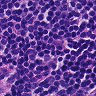
Metastatic tissue present: no